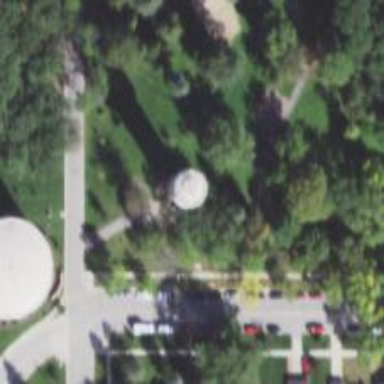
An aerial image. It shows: Water tower that is man-made.